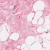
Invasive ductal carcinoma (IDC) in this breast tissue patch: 0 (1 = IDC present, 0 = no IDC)